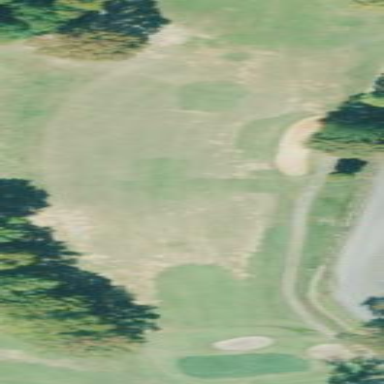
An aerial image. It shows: Golf fairway surrounded by grass.